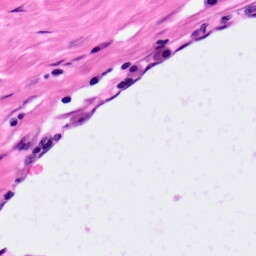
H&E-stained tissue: Pancreatic